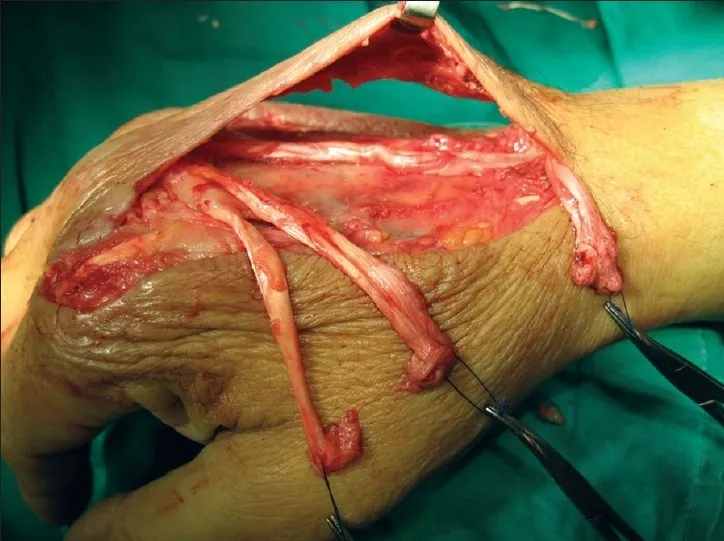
Intraoperative findings at repeat debridement showing multiple ruptured extensor tendons. Tendon ends were frayed and necrotic.
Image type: medical_photograph (other_medical_photograph)